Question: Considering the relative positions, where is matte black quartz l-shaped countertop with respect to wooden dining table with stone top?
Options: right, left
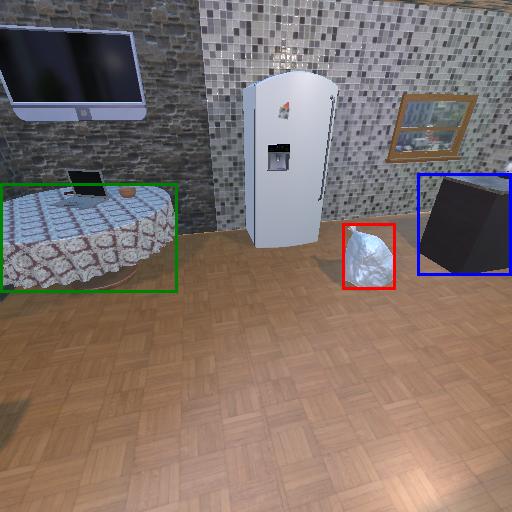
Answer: right